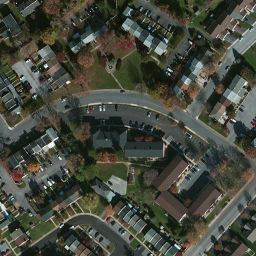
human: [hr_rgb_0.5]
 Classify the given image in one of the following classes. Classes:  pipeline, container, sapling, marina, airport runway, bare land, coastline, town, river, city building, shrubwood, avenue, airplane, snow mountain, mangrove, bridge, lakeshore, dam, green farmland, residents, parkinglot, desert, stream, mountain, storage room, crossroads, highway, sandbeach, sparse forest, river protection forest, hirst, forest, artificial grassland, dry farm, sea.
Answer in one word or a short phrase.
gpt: town